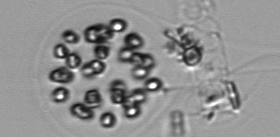
Label: Phaeocystis